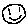
Label: smiley face